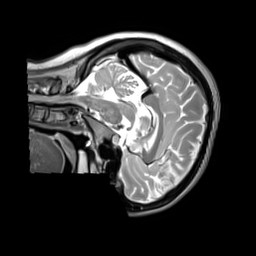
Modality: T2w
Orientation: sagittal
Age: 30
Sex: female
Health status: ill
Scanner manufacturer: siemens
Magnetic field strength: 3 T
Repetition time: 2.8 s
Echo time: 0.326 s